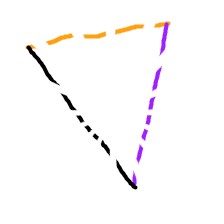
Shape: triangle